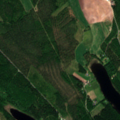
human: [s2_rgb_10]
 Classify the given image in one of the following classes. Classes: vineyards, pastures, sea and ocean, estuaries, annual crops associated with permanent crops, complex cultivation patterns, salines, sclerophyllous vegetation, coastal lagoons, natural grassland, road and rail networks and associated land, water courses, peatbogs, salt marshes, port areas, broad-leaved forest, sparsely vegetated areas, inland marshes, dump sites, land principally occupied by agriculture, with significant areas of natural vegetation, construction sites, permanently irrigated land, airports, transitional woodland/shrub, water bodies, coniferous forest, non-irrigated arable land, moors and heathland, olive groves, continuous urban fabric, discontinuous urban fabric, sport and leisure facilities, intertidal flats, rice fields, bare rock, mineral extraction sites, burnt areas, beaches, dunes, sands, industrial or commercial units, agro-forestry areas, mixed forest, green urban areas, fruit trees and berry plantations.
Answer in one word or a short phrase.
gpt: non-irrigated arable land, broad-leaved forest, mixed forest, water bodies